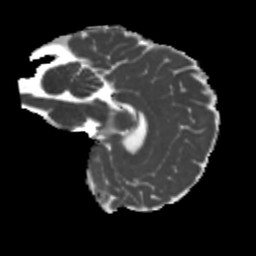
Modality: MD
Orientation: sagittal
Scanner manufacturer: siemens
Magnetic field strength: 3 T
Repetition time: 4 s
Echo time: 0.0594 s